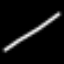
Label: line